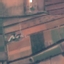
Label: PermanentCrop